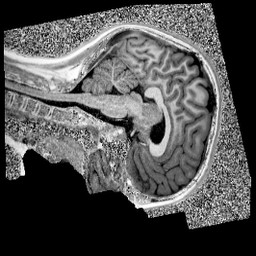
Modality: UNIT1
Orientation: sagittal
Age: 11
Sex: female
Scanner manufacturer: siemens
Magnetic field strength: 3 T
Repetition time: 4 s
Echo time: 0.00299 s